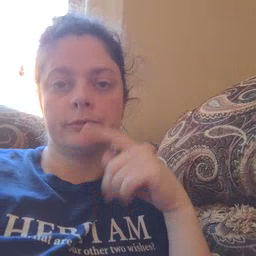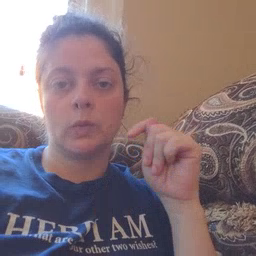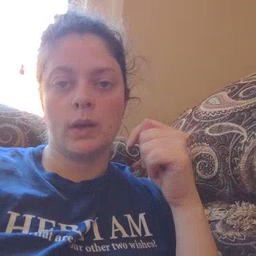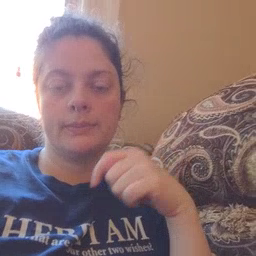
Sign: toy